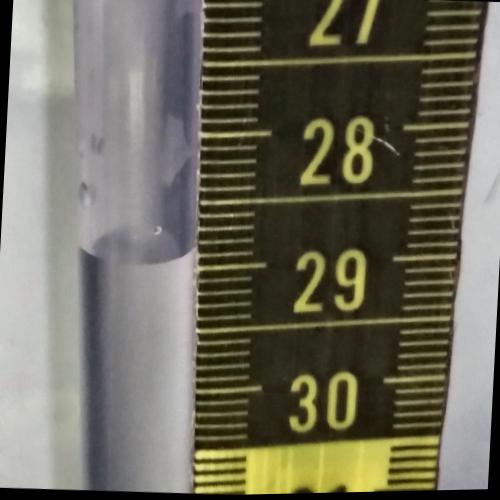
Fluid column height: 28.9 cm